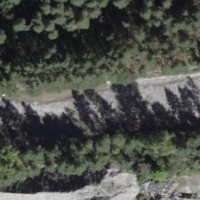
EUNIS habitat code: 48
Species observed at this site:
Cyperus esculentus